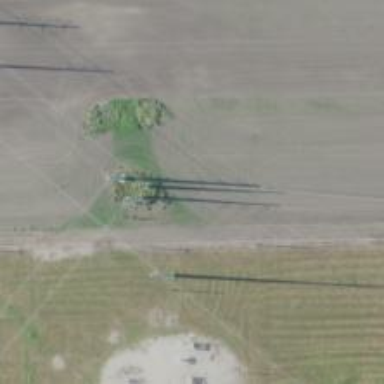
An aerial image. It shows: Power tower.